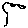
Label: tree